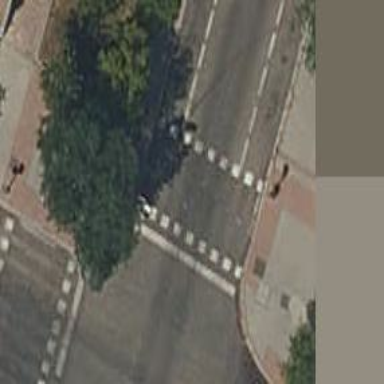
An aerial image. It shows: Crossing with traffic signals.